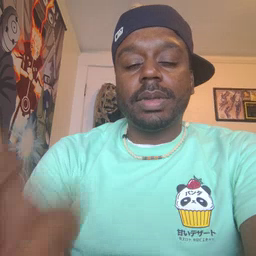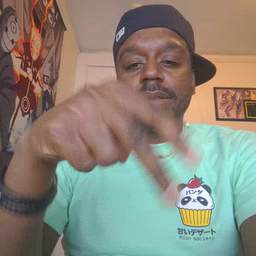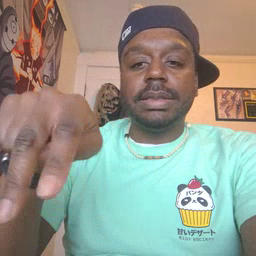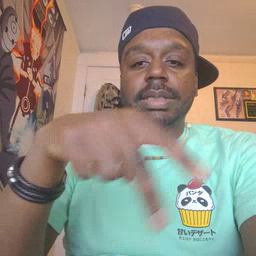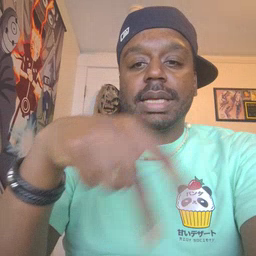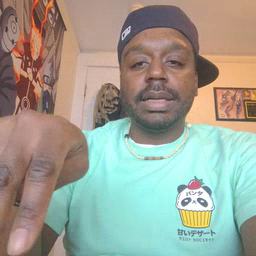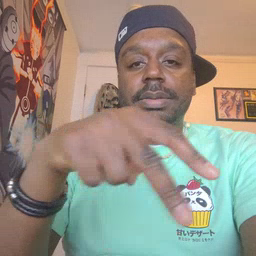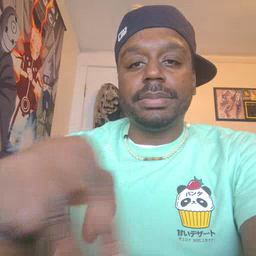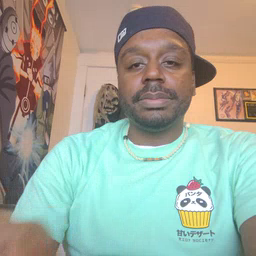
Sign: dance